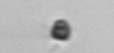
Label: Pyramimonas